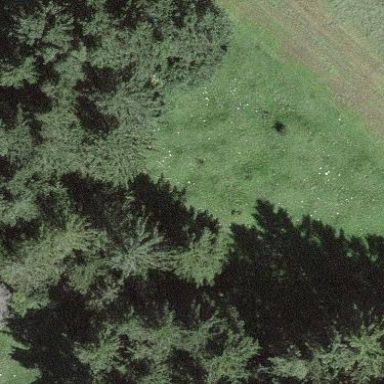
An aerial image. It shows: Forest area.